Identify the alterations between these two images.
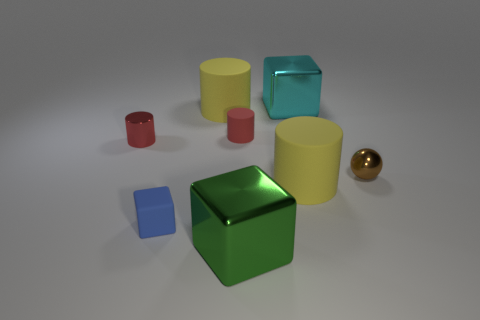
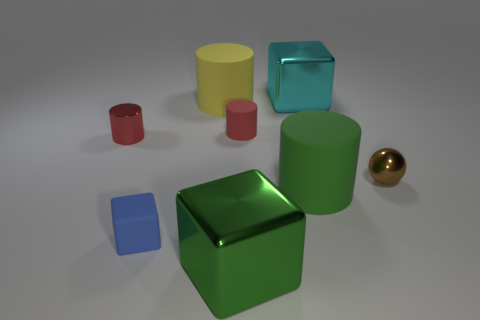
the big yellow rubber cylinder to the right of the cyan shiny thing turned green
the large yellow matte cylinder in front of the brown shiny sphere turned green
the big yellow rubber cylinder that is to the right of the cyan metal block turned green
the large yellow matte cylinder that is in front of the tiny metal sphere became green